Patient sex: F
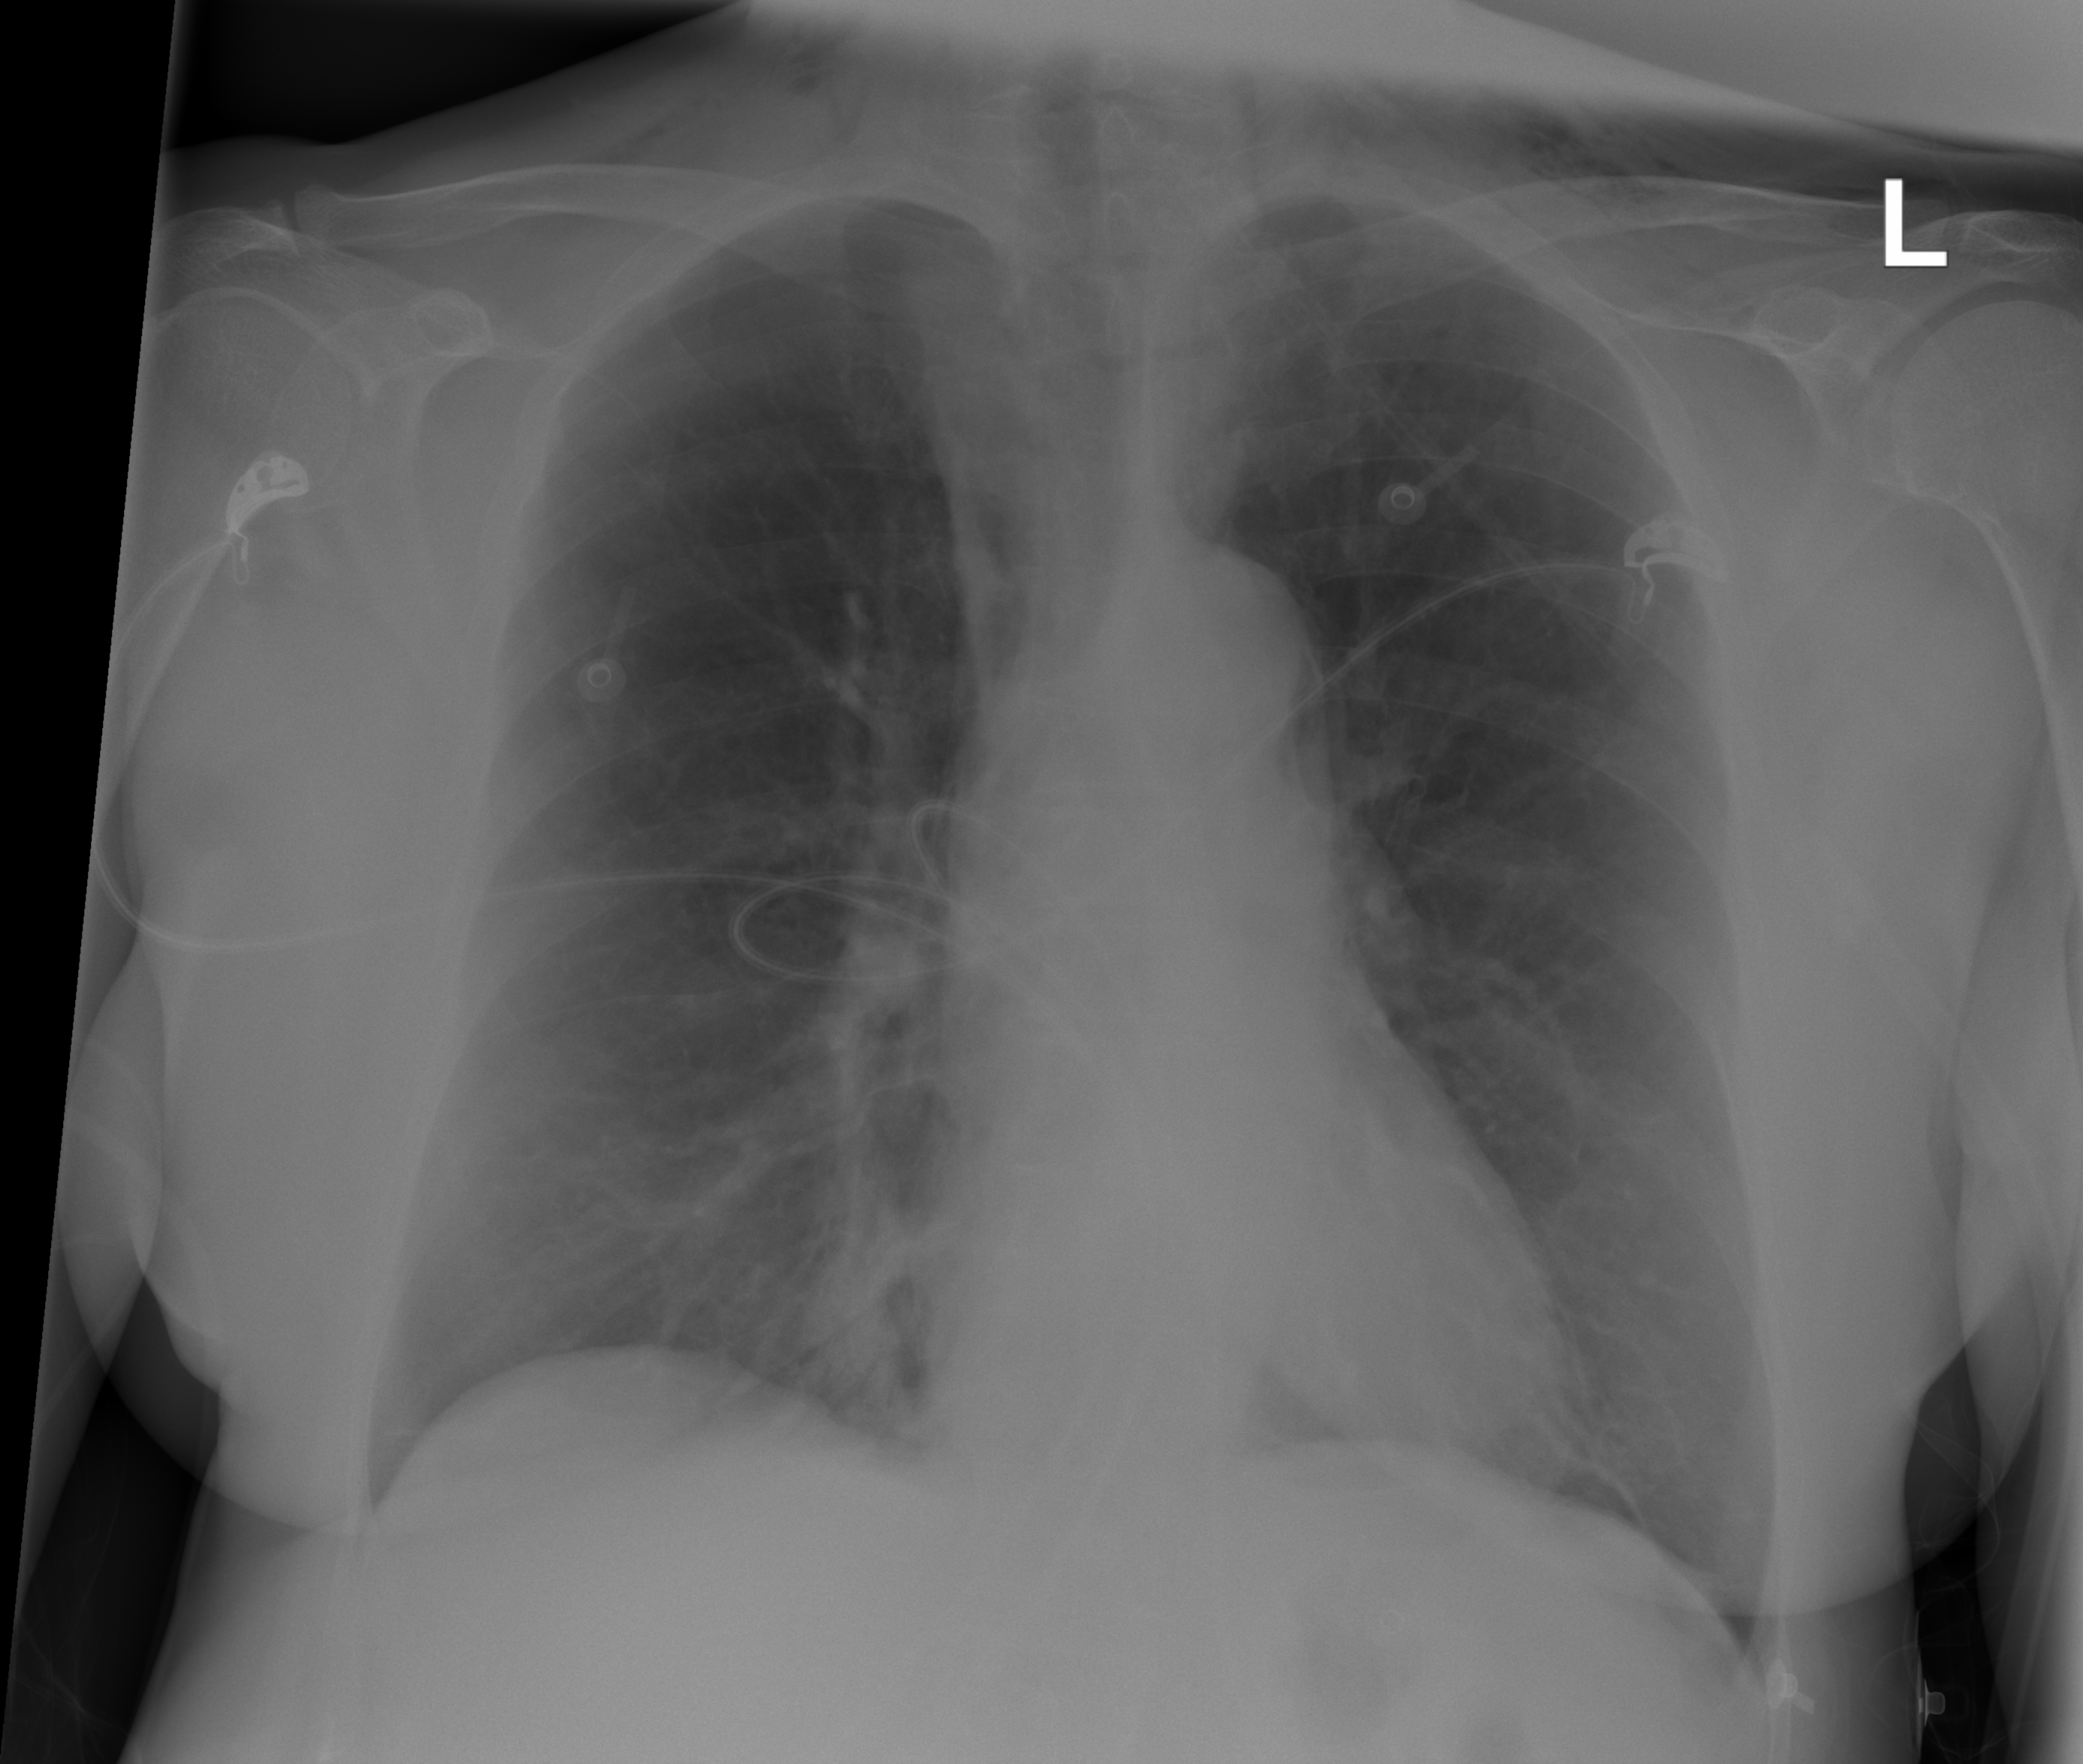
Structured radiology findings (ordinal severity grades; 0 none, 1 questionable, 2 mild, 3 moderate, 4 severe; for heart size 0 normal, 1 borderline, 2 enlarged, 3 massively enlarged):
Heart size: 0
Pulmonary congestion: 1
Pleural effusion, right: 0
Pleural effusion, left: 0
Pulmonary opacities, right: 0
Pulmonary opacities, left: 0
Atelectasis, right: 2
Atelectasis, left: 2